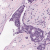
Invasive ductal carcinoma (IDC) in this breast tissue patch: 0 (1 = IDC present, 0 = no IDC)